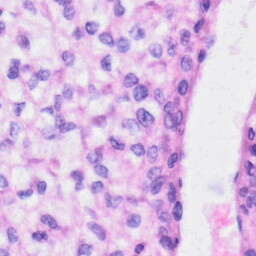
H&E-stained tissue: Liver